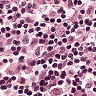
Metastatic tissue present: no